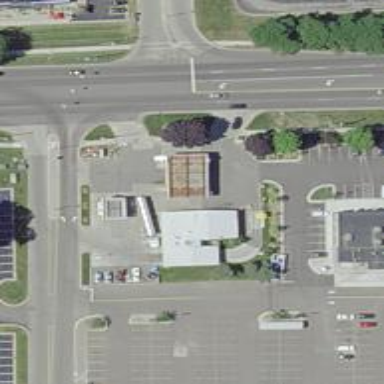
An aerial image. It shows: Convenience shop.